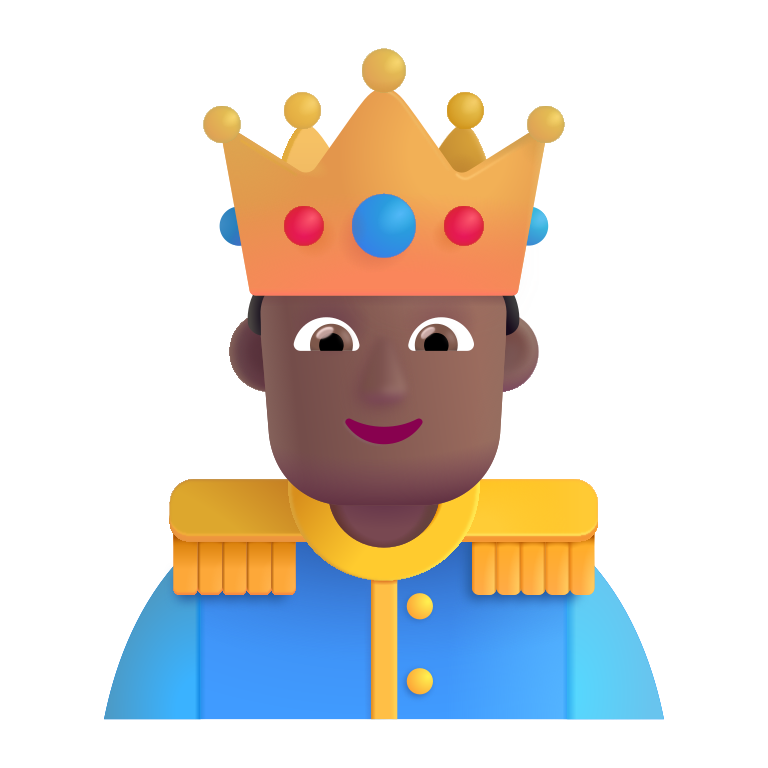
prince color  dark